Question: i have to show Text and Graphical status in one(same) column of the XAMDataGrid.
can please someone suggest me template for this.

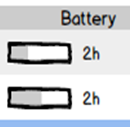
Answer: There are two ways you can accomplish this. The first is to use a Style targeting the CellValuePresenter where you change the Template. If you are not editing the values, this is the recommended approach and there is an example in the <URL> help topic.
The second way to do this is to create a custom ValueEditor which is better if you need to allow editing. You may be able to use the ControlHostEditor that Andrew Smith provides in the sample in his <URL> blog post.